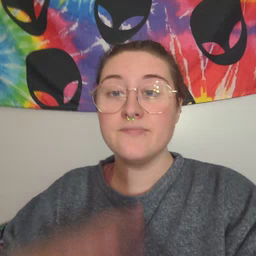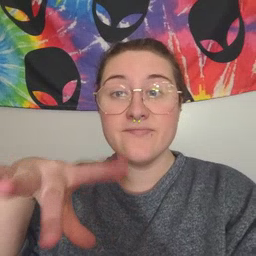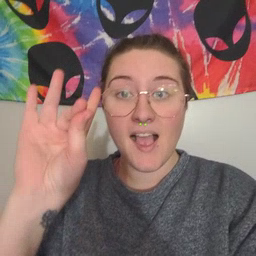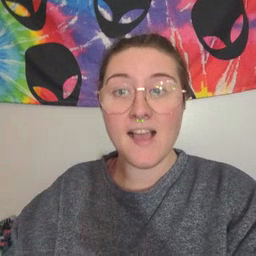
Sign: find